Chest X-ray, PA view. Patient: 54 years old, sex M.
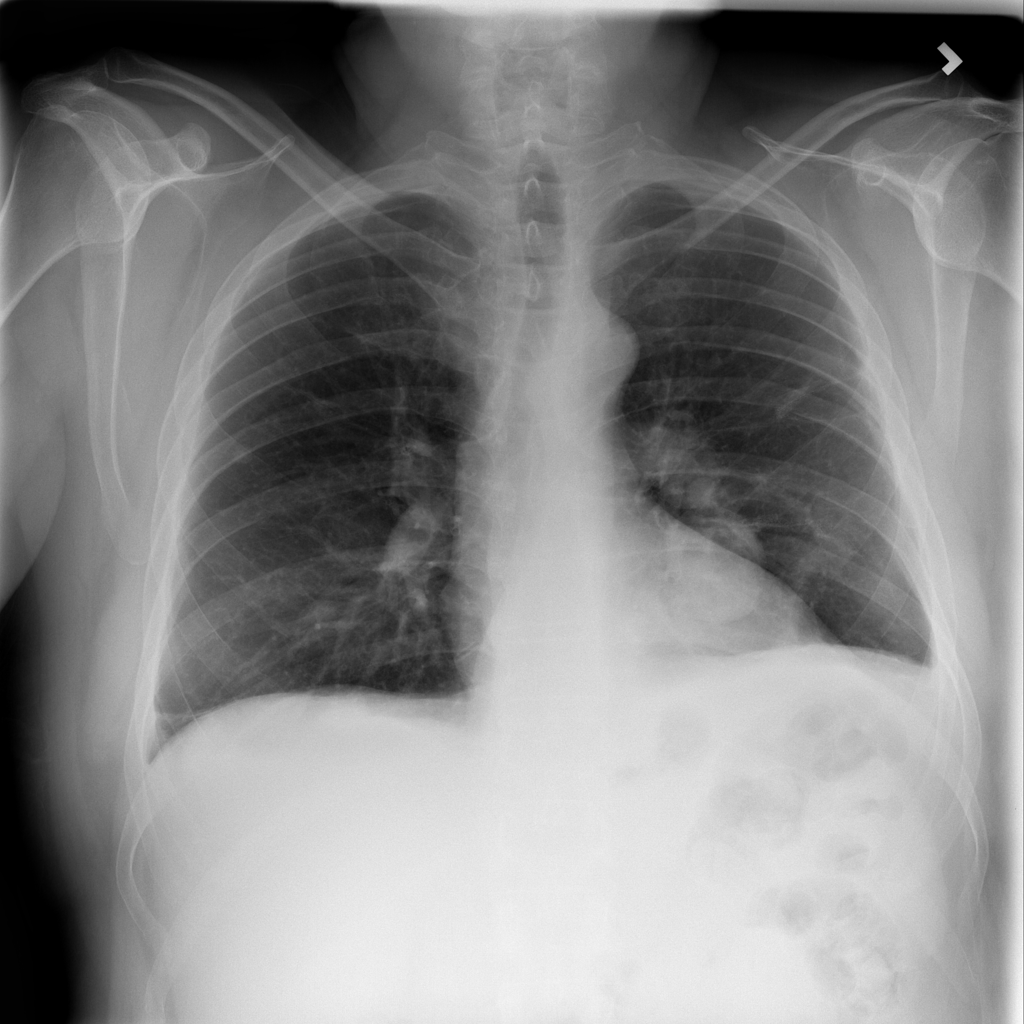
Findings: Mass, Nodule